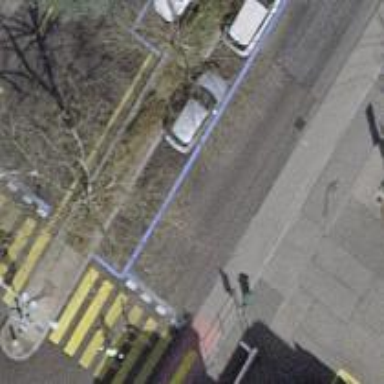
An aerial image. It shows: Secondary road with cycle track on the right.